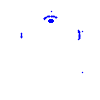
Particle: pion